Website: macys
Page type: delivery-shipping
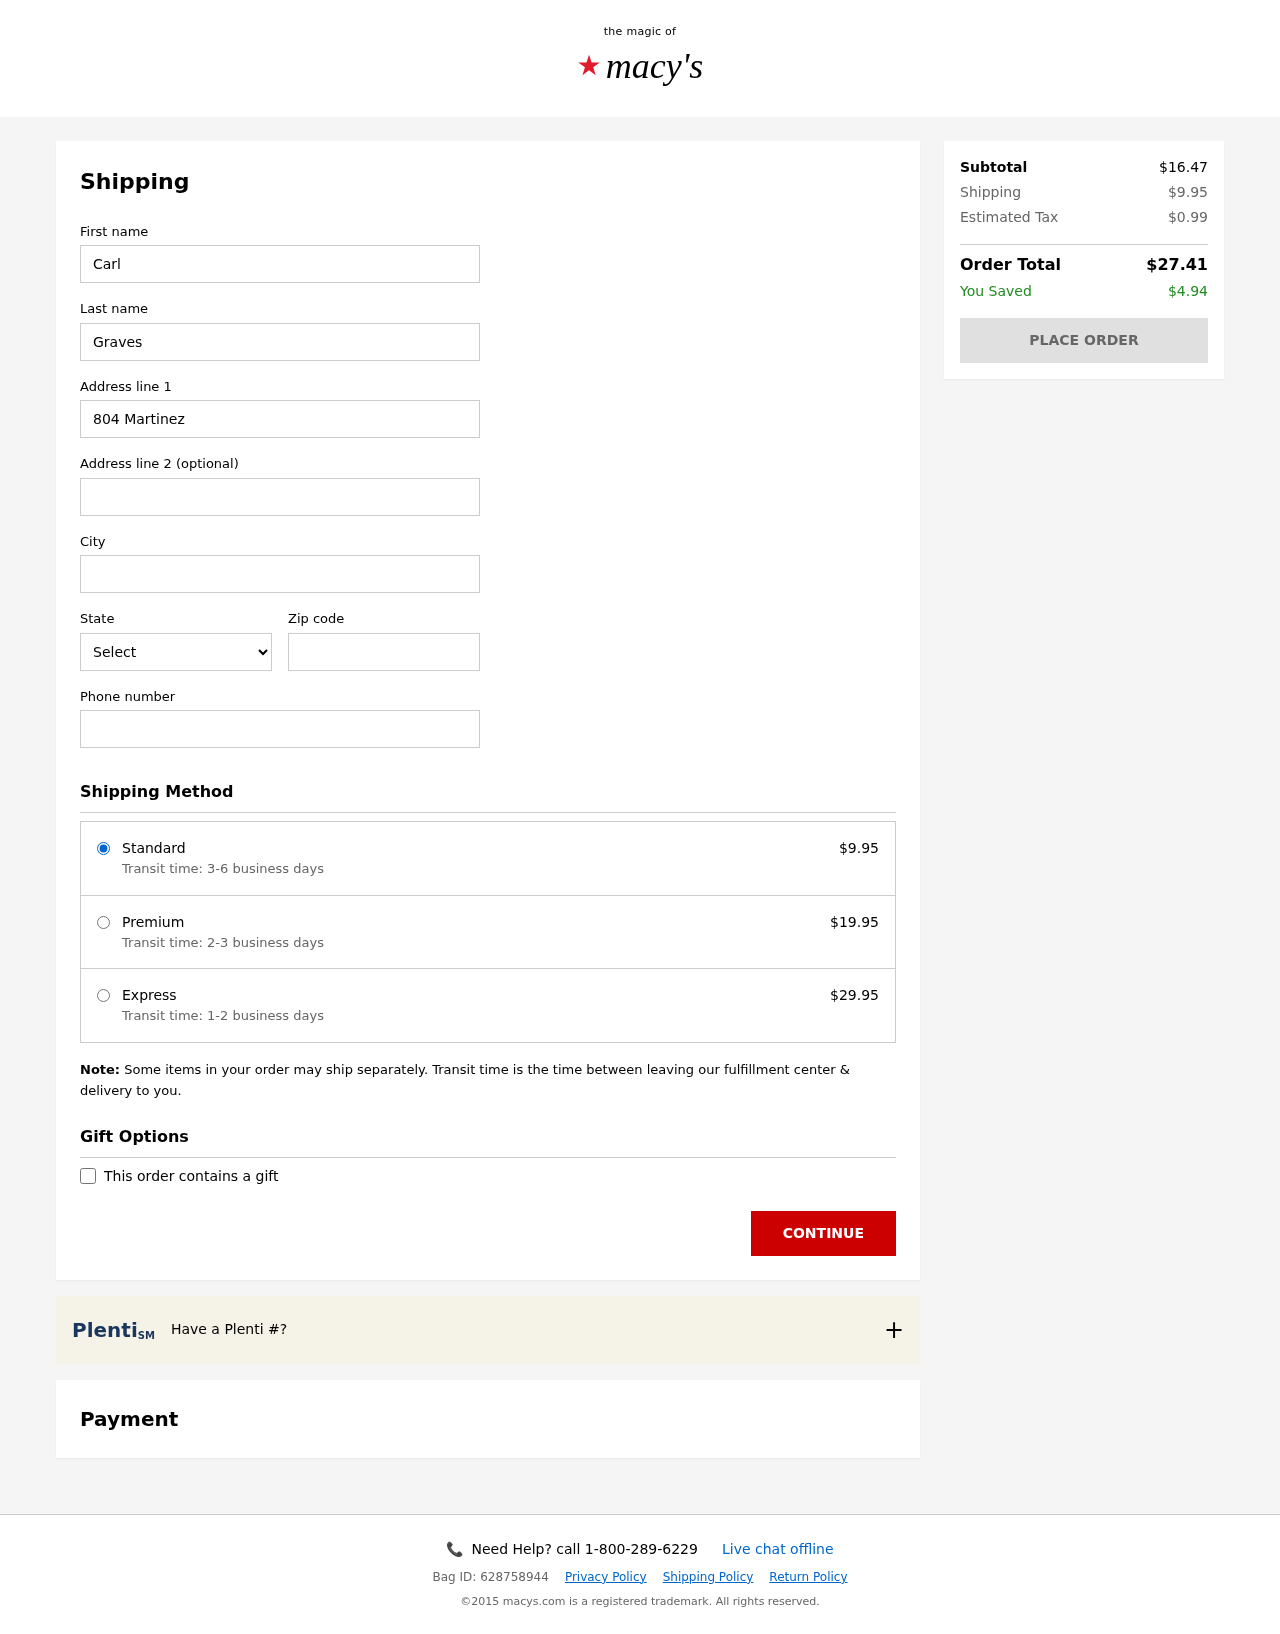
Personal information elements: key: PII_CITY
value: North Jerometon
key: PII_FIRSTNAME
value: Carl
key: PII_LASTNAME
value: Graves
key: PII_PHONE
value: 3045082284
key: PII_POSTCODE
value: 34375
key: PII_STATE_ABBR
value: SD
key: PII_STREET
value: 804 Martinez Parks Apt. 252
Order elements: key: ORDER_SHIPPING_COST
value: $9.95
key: ORDER_SHIPPING_PREMIUM
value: $19.95
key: ORDER_SHIPPING_EXPRESS
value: $29.95
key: ORDER_SUBTOTAL
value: $16.47
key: ORDER_TAX
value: $0.99
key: ORDER_TOTAL
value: $27.41
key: ORDER_SAVINGS
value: $4.94